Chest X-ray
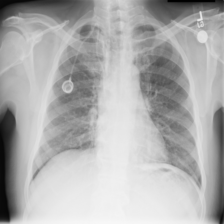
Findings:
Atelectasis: negative
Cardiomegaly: negative
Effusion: negative
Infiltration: negative
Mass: negative
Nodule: negative
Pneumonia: negative
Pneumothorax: negative
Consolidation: negative
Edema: negative
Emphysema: negative
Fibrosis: negative
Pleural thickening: negative
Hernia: negative